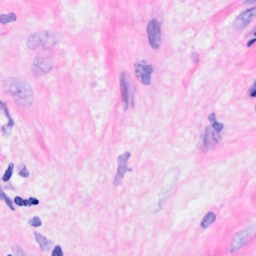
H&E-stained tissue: Breast